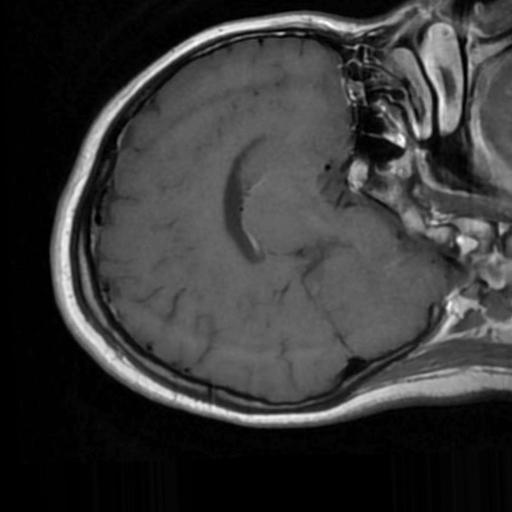
Label: brain_tumor